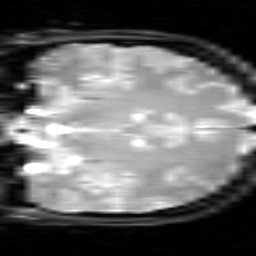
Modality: inplaneT2
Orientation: coronal
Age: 21
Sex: female